Aerial crown-view tile of a tropical tree (Barro Colorado Island, Panama), acquired 20240918:
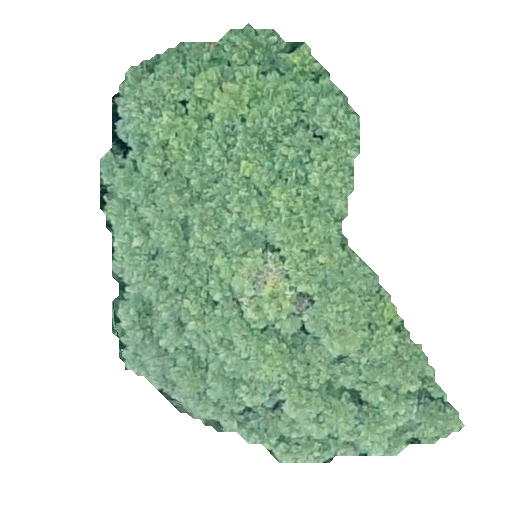
Species: Jacaranda copaia
GBIF accepted scientific name: Jacaranda copaia
Crown area: 159.867 m²